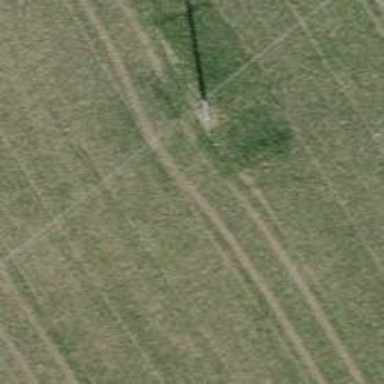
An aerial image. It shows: Minor power line.